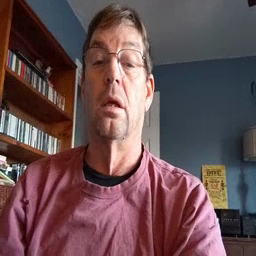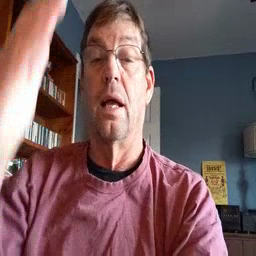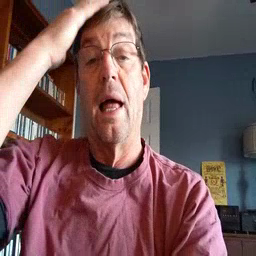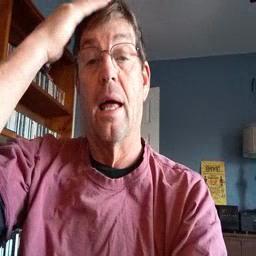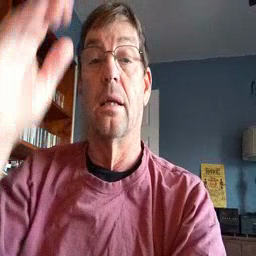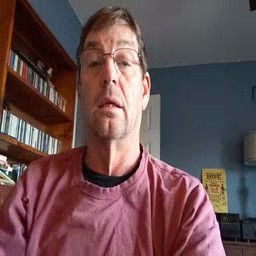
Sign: hat